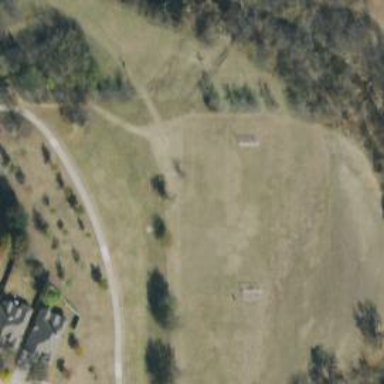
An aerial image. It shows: Disc golf course.